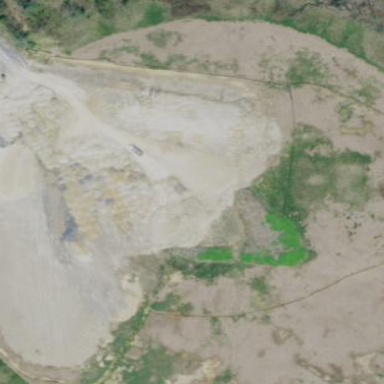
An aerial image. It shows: Landfill area.